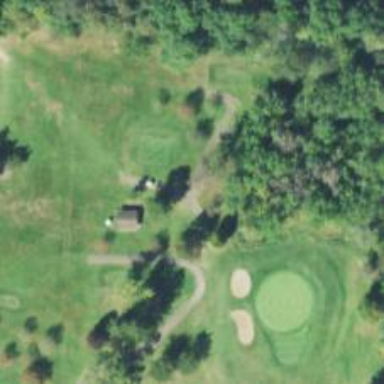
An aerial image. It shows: Path used for both walking and golf.